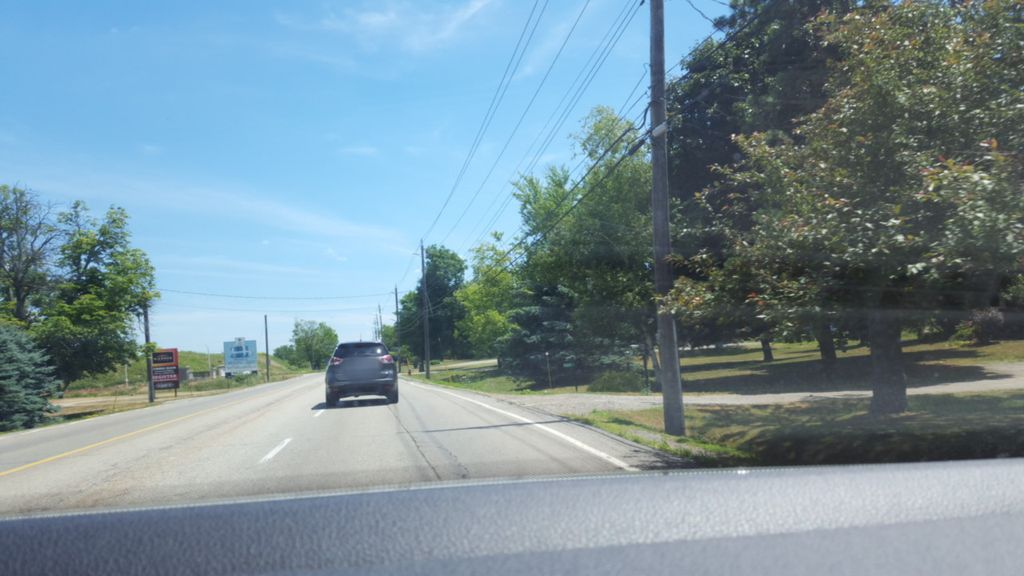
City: hamilton